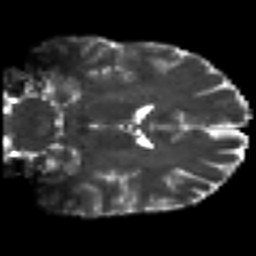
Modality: T2w
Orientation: coronal
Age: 26
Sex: female
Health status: healthy
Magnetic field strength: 3 T
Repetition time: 8.4 s
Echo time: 0.0926 s